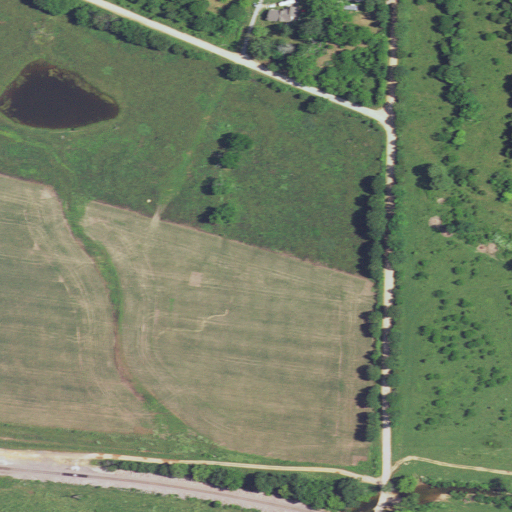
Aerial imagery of valley in Missouri named Howell Valley containing pasture, open development, cultivated crops, low intensity development, barren land, and open water